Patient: sex M, age 61
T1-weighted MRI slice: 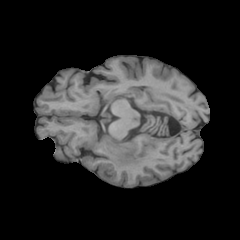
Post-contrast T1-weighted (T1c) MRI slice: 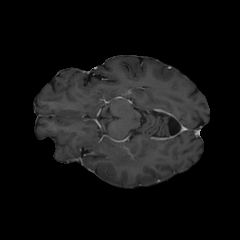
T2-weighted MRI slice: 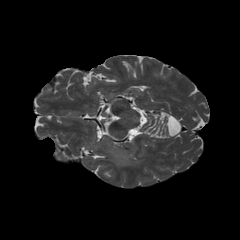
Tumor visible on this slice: yes
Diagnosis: Astrocytoma, IDH-wildtype
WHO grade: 3